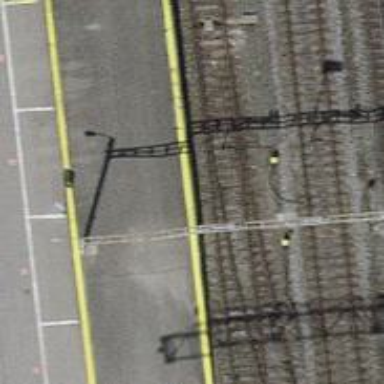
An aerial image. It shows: Single-track railway siding with electrified contact lines.